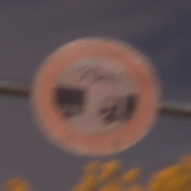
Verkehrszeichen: VerbotUnterschreitenMindestabstand
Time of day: Night
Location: Outdoor (Suburban)
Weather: PartlyCloudy
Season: NotSpecified
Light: Artificial